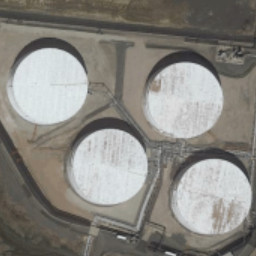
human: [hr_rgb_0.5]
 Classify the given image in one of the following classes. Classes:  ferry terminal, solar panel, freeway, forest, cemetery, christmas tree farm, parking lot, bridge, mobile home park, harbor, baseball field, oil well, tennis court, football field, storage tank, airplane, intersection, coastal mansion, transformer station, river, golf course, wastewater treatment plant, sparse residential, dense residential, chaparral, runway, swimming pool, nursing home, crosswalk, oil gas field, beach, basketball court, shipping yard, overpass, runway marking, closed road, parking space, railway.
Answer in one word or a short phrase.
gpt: storage tank